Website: macys
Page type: gifting
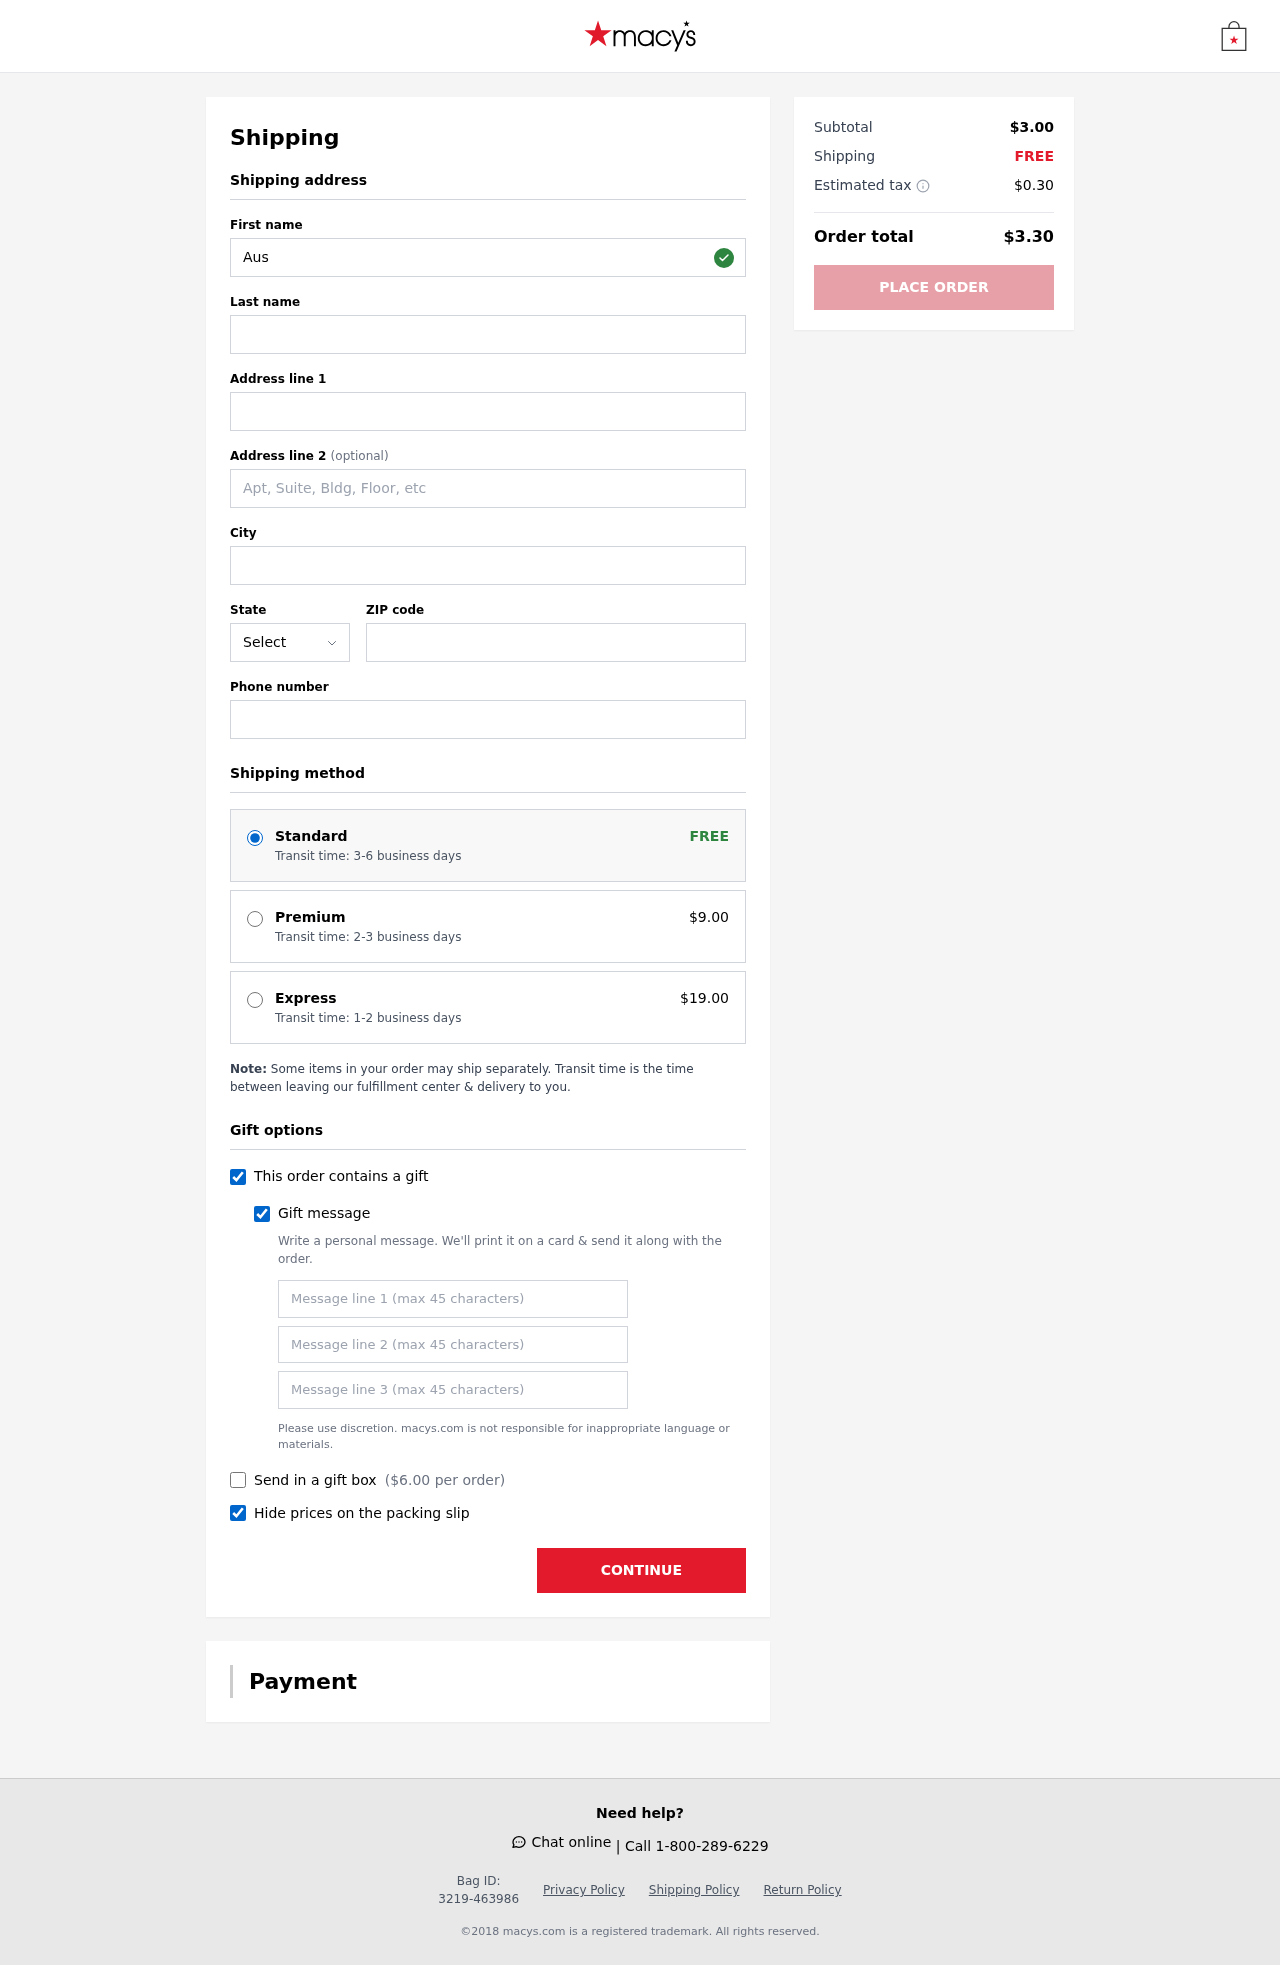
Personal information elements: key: PII_STATE_ABBR
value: GA
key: PII_FIRSTNAME
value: Austin
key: PII_LASTNAME
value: Hanson
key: PII_STREET
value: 775 Keith Courts Apt. 226
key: PII_STREET2
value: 32285 Hughes Roads
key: PII_CITY
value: New Reneechester
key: PII_POSTCODE
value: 74119
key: PII_PHONE
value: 5085470681
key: PII_GIFT_MESSAGE
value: Hey Latasha, I came across this organic flaxseed and thought it would be perfect for your healthy recipes! I know how much you enjoy adding nutritious touches to your meals. Hope you find some new favorites with it!  Austin
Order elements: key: ORDER_SHIPPING_STANDARD
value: Transit time: 3-6 business days
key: ORDER_SHIPPING_PREMIUM
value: Transit time: 2-3 business days
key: ORDER_SHIPPING_PREMIUM_PRICE
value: $9.00
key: ORDER_SHIPPING_EXPRESS
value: Transit time: 1-2 business days
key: ORDER_SHIPPING_EXPRESS_PRICE
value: $19.00
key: ORDER_GIFT_BOX_PRICE
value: $6.00
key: ORDER_SUBTOTAL
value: $3.00
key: ORDER_SHIPPING_COST
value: FREE
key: ORDER_TAX
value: $0.30
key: ORDER_TOTAL
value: $3.30